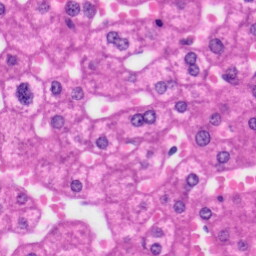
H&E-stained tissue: Liver